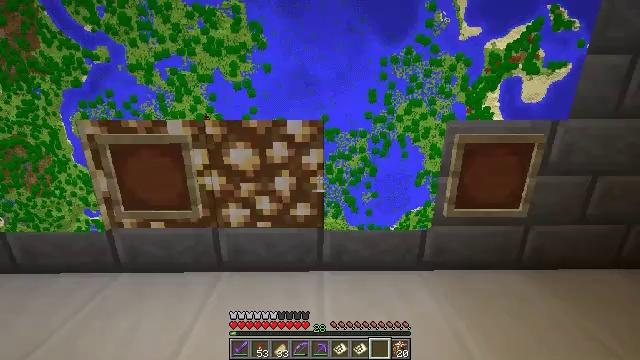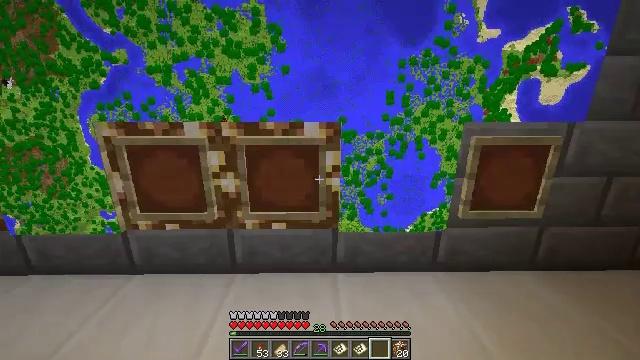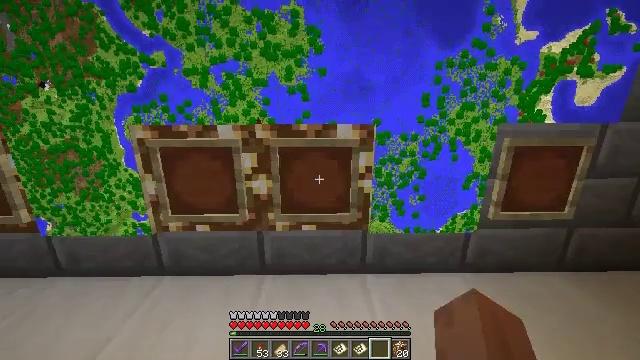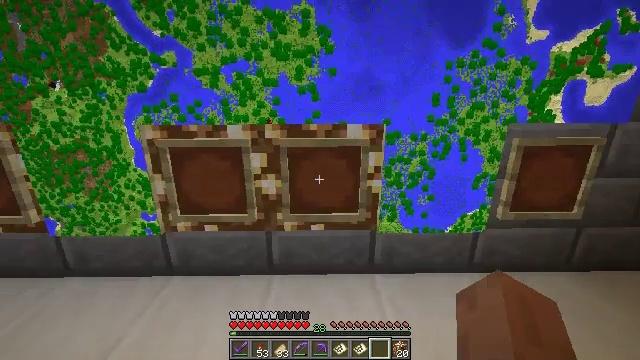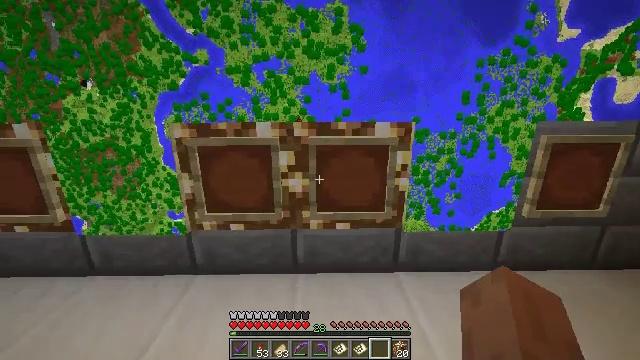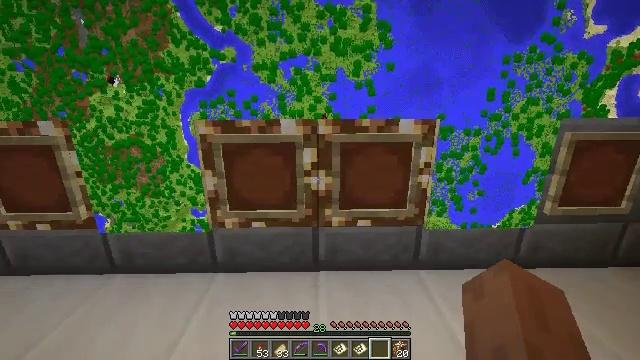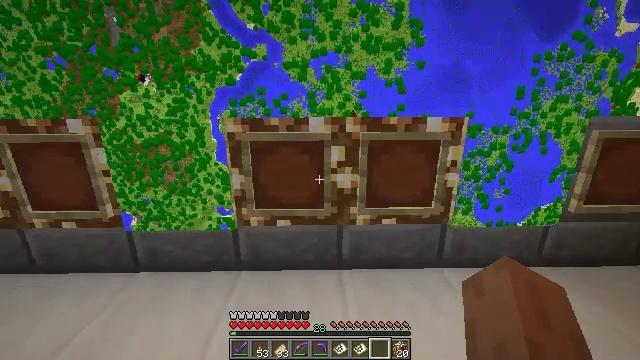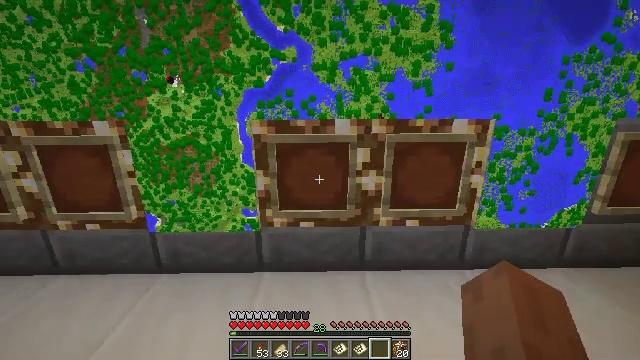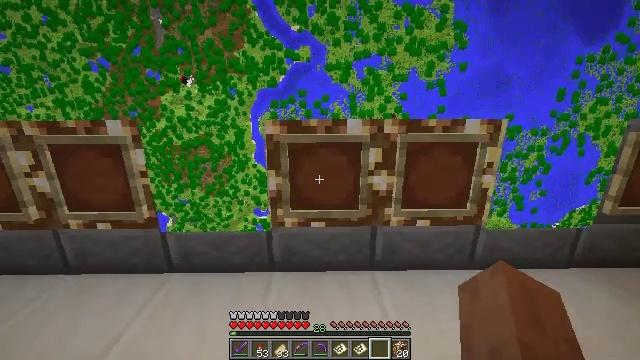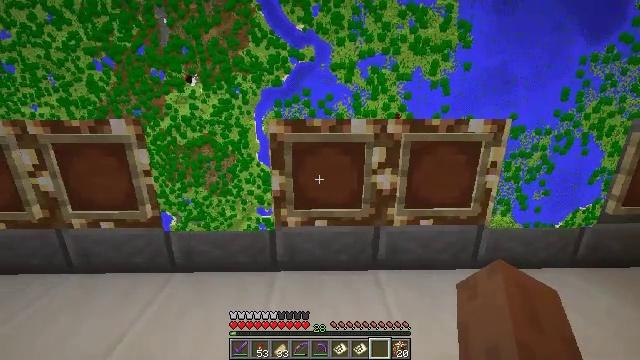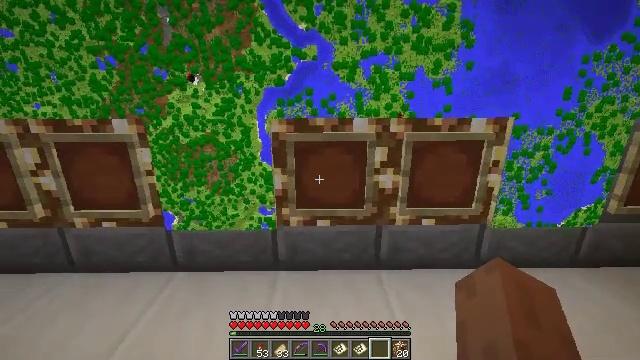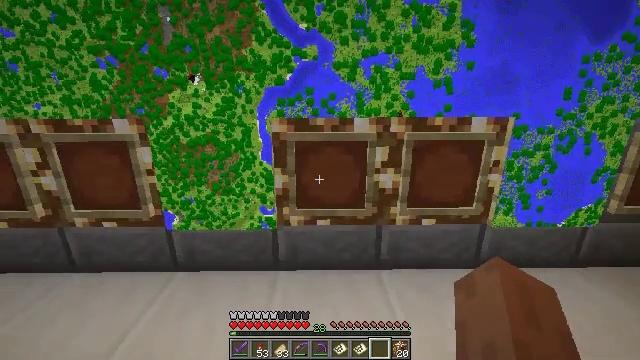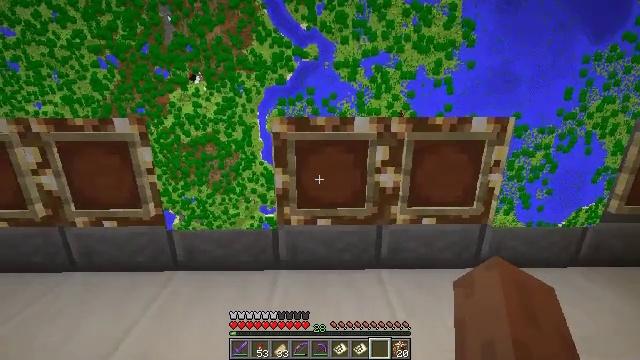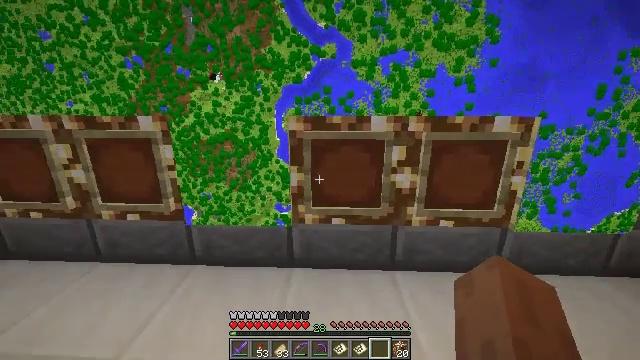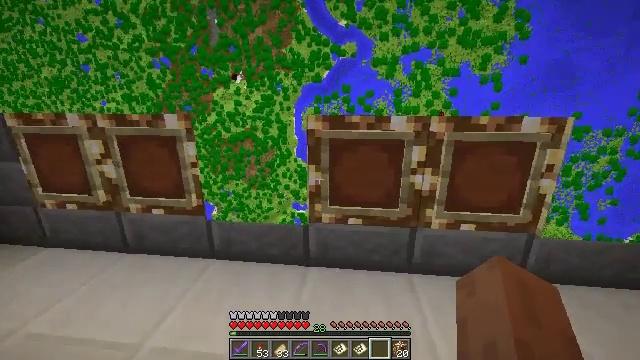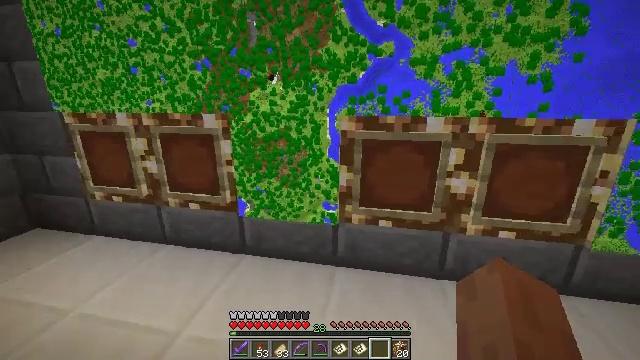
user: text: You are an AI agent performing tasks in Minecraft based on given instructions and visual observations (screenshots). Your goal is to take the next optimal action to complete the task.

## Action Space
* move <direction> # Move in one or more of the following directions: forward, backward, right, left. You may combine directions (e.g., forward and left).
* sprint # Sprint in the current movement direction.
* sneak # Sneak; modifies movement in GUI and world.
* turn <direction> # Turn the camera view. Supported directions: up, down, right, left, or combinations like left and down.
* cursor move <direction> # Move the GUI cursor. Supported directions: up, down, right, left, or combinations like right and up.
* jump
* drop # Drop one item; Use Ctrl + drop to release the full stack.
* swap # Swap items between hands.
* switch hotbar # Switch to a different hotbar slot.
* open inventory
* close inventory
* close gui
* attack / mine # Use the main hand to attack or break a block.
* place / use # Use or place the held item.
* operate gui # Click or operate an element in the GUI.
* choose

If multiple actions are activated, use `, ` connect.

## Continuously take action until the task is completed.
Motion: motion action
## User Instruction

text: Collect the stone bricks by mining.
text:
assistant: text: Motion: move left
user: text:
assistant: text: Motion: move left
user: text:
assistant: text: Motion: move left
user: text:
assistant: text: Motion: move left
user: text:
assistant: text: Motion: move left
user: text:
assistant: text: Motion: move left
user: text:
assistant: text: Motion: no_op
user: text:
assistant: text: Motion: no_op
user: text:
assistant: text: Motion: no_op
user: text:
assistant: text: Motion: no_op
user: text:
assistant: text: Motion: no_op
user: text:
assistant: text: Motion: no_op
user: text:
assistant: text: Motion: turn left
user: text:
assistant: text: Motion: turn left
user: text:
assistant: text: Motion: move left, turn left
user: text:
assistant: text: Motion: move left, turn left
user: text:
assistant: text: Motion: move left
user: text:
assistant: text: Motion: move left
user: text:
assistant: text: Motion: no_op
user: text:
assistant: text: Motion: no_op
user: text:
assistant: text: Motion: no_op
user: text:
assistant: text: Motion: no_op
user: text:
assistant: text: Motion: no_op
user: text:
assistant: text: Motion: no_op
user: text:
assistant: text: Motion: no_op
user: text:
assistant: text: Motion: no_op
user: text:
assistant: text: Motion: no_op
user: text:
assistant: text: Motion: no_op
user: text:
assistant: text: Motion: no_op
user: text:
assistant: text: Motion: no_op